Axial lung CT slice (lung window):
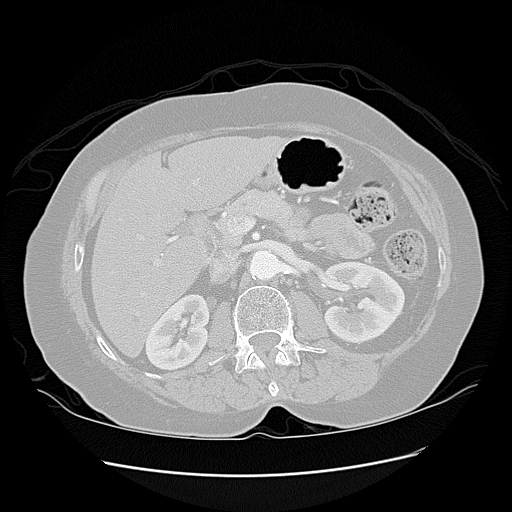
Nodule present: no